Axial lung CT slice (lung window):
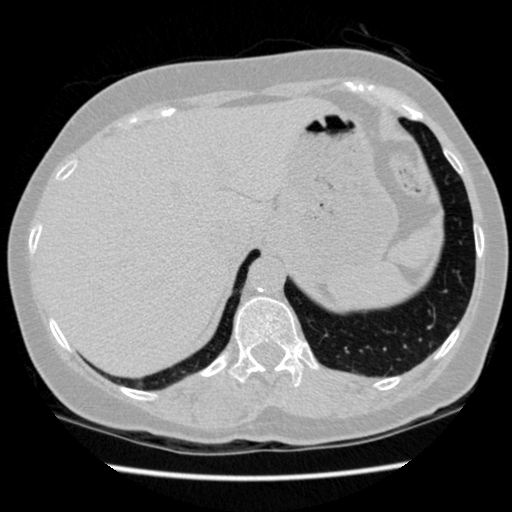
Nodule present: no